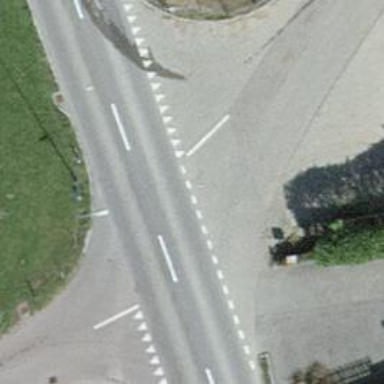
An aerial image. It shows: Asphalt road classified as tertiary.